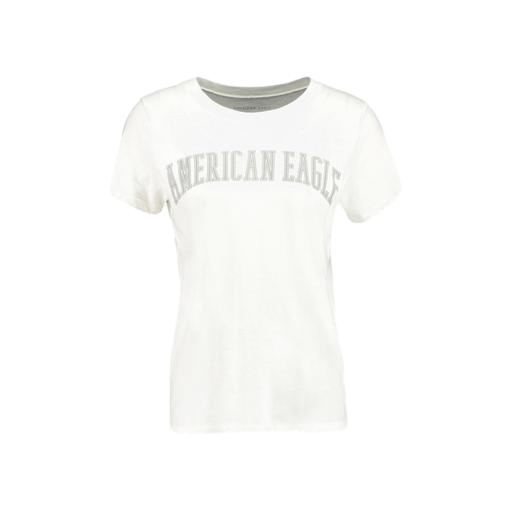
slim crew tee, white eagle-print t-shirt, white american tee, white background